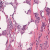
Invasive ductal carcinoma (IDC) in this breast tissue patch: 1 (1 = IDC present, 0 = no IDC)